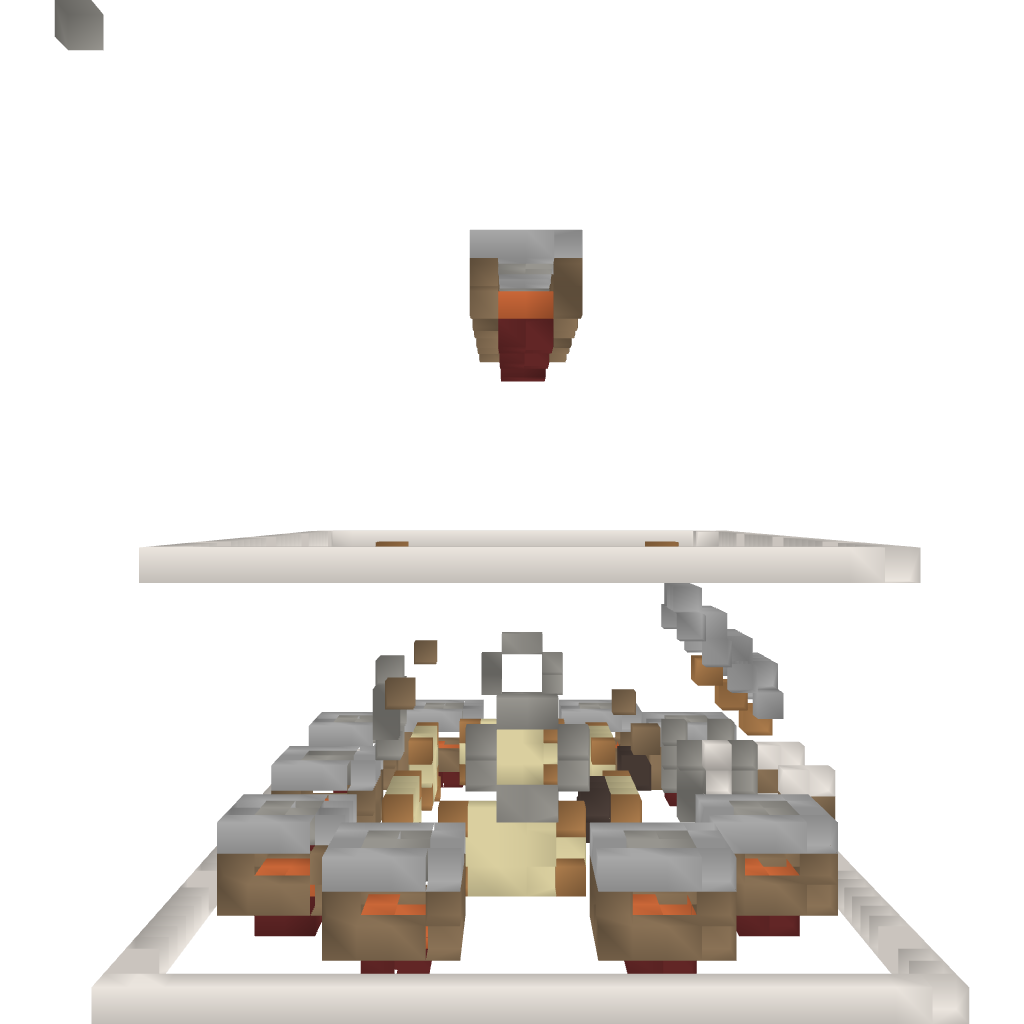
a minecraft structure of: Templo